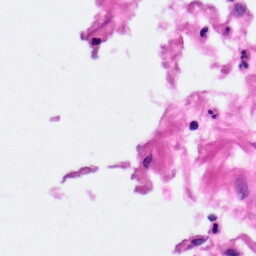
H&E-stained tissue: Pancreatic